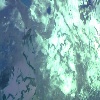
Label: cloud